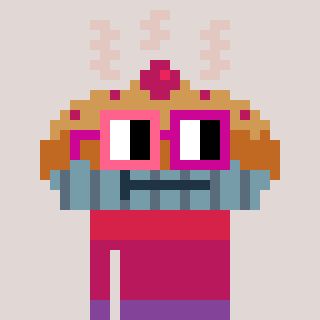
a pixel art character with square pink and red glasses, a pie-shaped head and a grayscale-colored body on a warm background